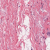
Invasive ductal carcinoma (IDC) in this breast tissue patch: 0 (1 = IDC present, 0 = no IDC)